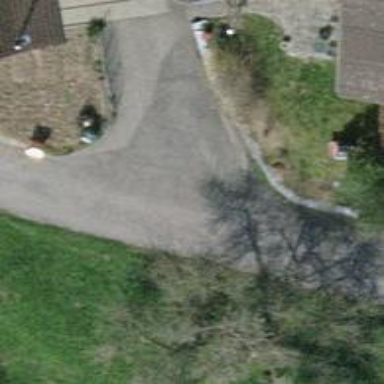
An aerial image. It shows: Paved residential road.